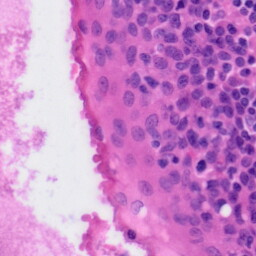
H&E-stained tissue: Tonsil